Question: I am fairly new to iOS development and I'm using a WKWebView to render my website. But the problem is that on the device rotation, the content is not rotating. I am not sure whether I need to do any settings in my app or any script needs to be added.
Here is the screenshot.

Any help will be appreciated.
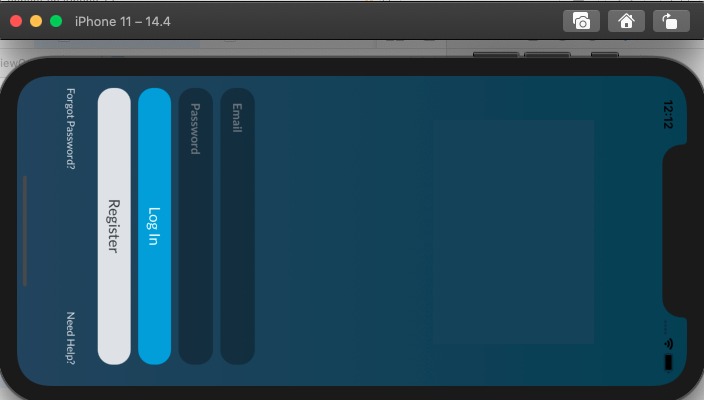
Answer: Wkwebview is just another webview. I'd say you have to go Target Settings and check all the orientations. That'd do the job